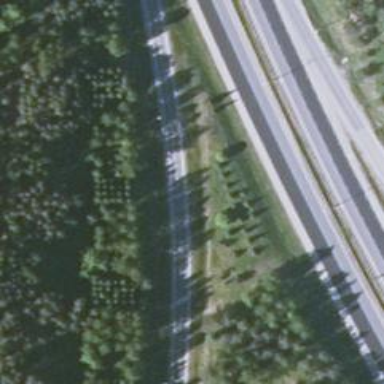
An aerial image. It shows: Trunk link highway.